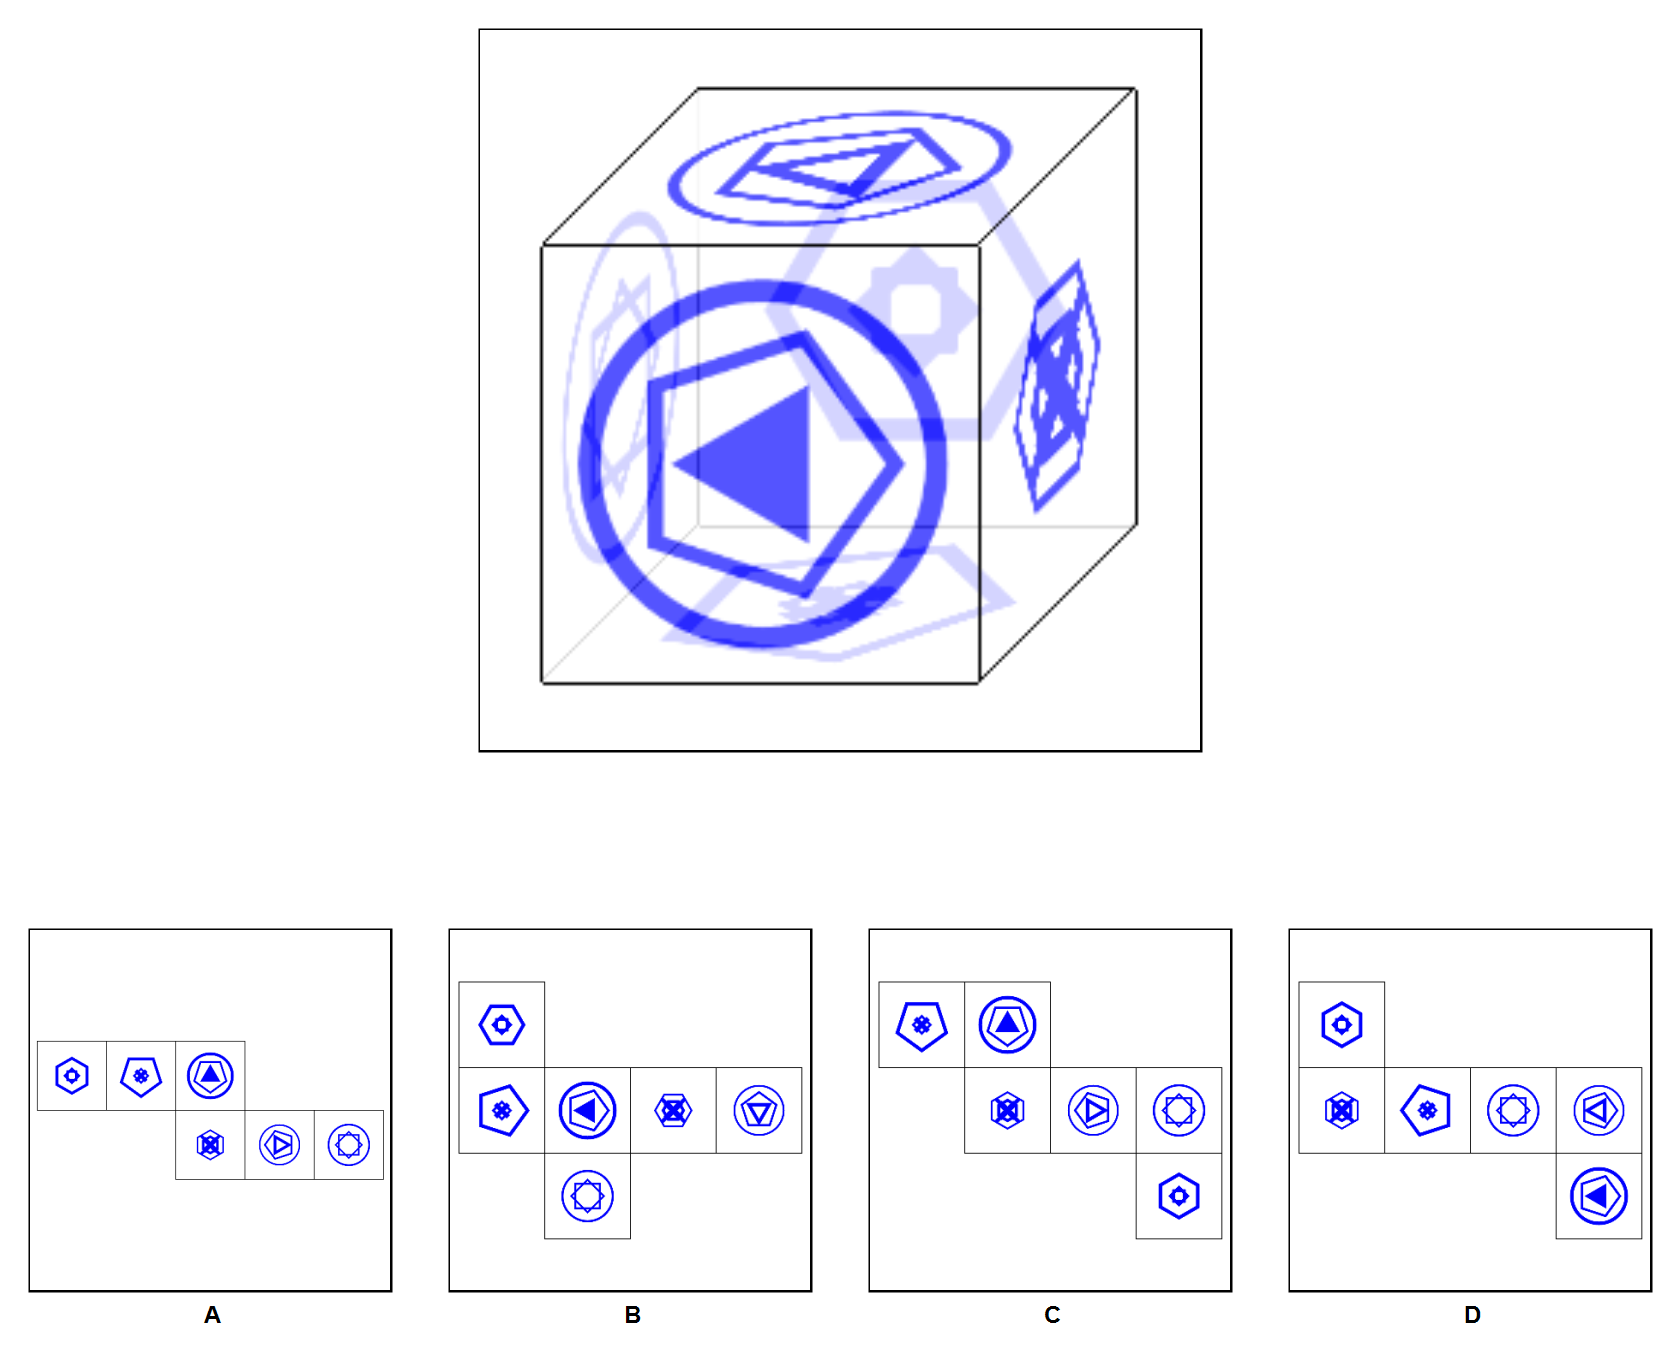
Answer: B